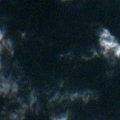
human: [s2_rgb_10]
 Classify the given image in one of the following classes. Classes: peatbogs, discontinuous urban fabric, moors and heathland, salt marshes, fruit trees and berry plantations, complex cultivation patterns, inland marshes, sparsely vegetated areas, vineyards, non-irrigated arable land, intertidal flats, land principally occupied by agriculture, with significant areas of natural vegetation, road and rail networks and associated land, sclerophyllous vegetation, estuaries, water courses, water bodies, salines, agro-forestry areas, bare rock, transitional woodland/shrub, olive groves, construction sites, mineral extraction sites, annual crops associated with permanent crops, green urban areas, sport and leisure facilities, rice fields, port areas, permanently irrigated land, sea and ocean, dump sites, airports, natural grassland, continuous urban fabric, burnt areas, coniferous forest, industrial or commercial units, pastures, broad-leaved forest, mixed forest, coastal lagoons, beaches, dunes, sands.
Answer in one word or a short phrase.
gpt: sea and ocean